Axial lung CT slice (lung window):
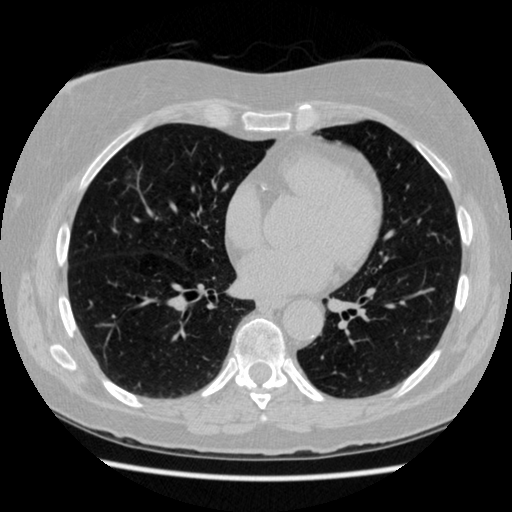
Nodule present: no